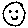
Label: smiley face